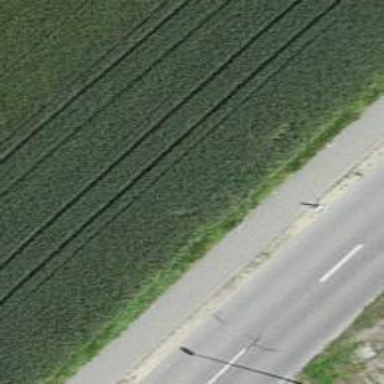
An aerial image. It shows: Asphalt cycleway.